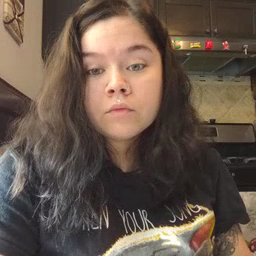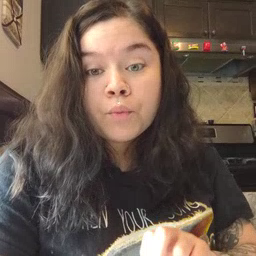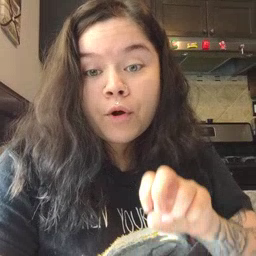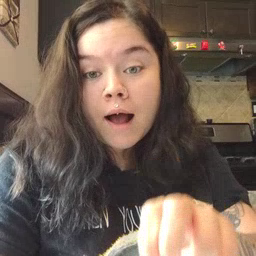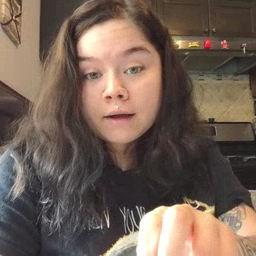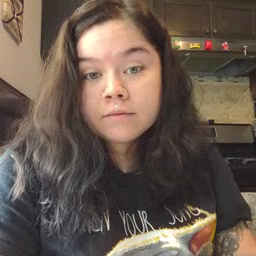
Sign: ride